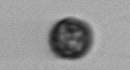
Label: Thalassiosira